Question: I had the link <URL> which I need to validate that it's still working or not by request and getting the StatusCode.
It's simple like that
'''
var client = new HttpClient();
var result = await client.GetAsync(@"http://www.swensens.com.vn/#huong-vi-tinh-yeu");
Console.Write(result.StatusCode);
'''
When I tested with .NET Core 2.1, it gets 400 Bad Request. I suspect the "#huong-vi-tinh-yeu" may cause the problem because I received 200 OK without them. But when I tested it again in .NET Framework, the full link is perfectly getting 200 OK with no problem occurred.
I also tested by using 3rd library such as Flurl, RestSharp in .NET Core but the results are only one with 400 Bad Request.
Another testing on the website <URL> still 200 OK

I want to keep .NET Core because my current Azure Function system is written through .NET Core.
So what is the problem is?
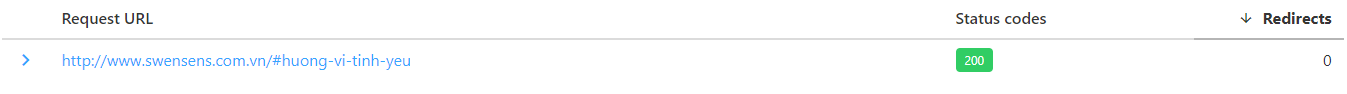
Answer: That is a known bug. I reported that bug some time ago on the Github repository: <URL>
It seems this bug was introduced in .NET Core 2.1, and fixed in .NET Core 3.
As a temporary workaround, you can call this before you make any HTTP requests, which will disable the faulting code:
'''
AppContext.SetSwitch("System.Net.Http.UseSocketsHttpHandler", false);
'''